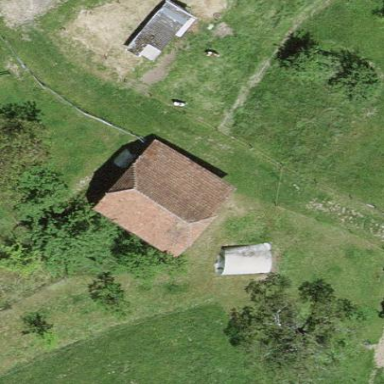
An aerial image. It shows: Rural barn.